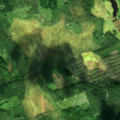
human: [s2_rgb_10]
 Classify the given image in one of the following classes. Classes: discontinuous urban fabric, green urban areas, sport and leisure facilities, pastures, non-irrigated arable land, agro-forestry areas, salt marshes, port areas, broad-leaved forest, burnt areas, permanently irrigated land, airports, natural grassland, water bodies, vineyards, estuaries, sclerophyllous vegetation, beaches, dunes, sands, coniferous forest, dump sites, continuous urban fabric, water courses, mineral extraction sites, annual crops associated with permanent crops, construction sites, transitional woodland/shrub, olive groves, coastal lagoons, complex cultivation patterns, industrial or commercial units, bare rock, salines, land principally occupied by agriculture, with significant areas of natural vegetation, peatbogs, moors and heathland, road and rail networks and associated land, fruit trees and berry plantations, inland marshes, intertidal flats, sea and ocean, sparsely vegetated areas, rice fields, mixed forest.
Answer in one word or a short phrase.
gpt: coniferous forest, mixed forest, transitional woodland/shrub, peatbogs